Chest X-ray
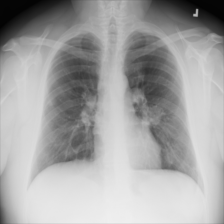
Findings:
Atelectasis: negative
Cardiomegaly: negative
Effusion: negative
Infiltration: negative
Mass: positive
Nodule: positive
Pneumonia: negative
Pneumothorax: negative
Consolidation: negative
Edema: negative
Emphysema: negative
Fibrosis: negative
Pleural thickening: negative
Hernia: negative